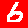
Digit: 6